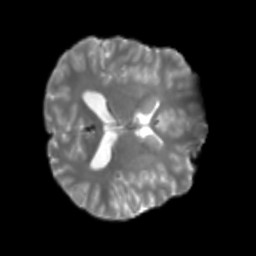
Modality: T2w
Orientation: axial
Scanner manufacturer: siemens
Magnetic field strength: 3 T
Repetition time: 4 s
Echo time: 0.0594 s